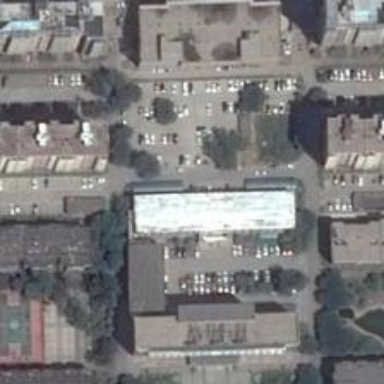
Each buildings is parked full of cars and a playground situates in the corner .